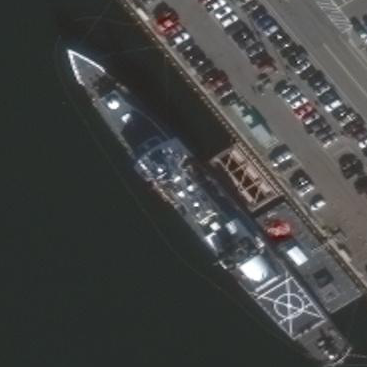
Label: Ticonderoga-class_cruiser